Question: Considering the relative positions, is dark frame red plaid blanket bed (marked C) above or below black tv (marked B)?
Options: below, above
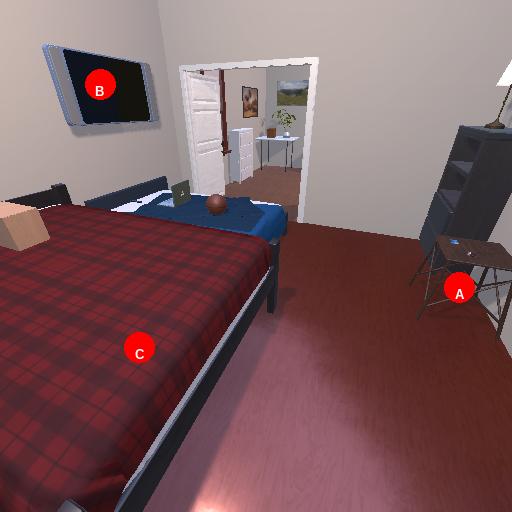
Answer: below